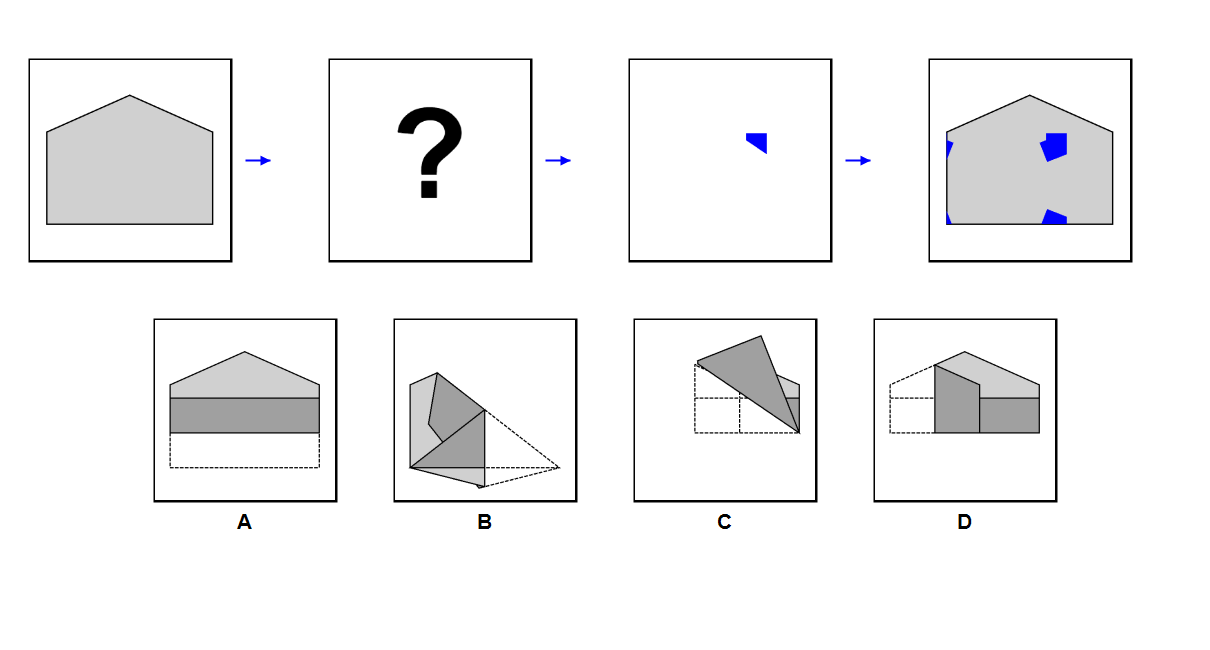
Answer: B